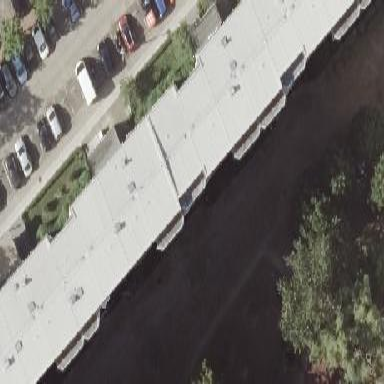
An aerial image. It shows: Residential building with flat gray roof made of tar paper.